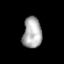
Tissue: prostate
Cell type: T cells
Senescence score: 0.3346
Nuclear area (px): 580
Mean DAPI intensity: 170.391